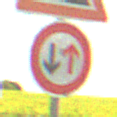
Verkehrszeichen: VorrangDesGegenverkehrs
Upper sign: Arbeitsstelle
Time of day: Midday
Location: Outdoor (RoadRail)
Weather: PartlyCloudy
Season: NotSpecified
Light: Natural